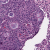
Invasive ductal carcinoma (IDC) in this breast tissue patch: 1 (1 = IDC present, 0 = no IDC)